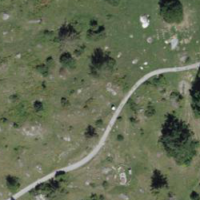
EUNIS habitat code: 23
Species observed at this site:
Rhinanthus minor
Amelanchier ovalis
Cynoglossum officinale